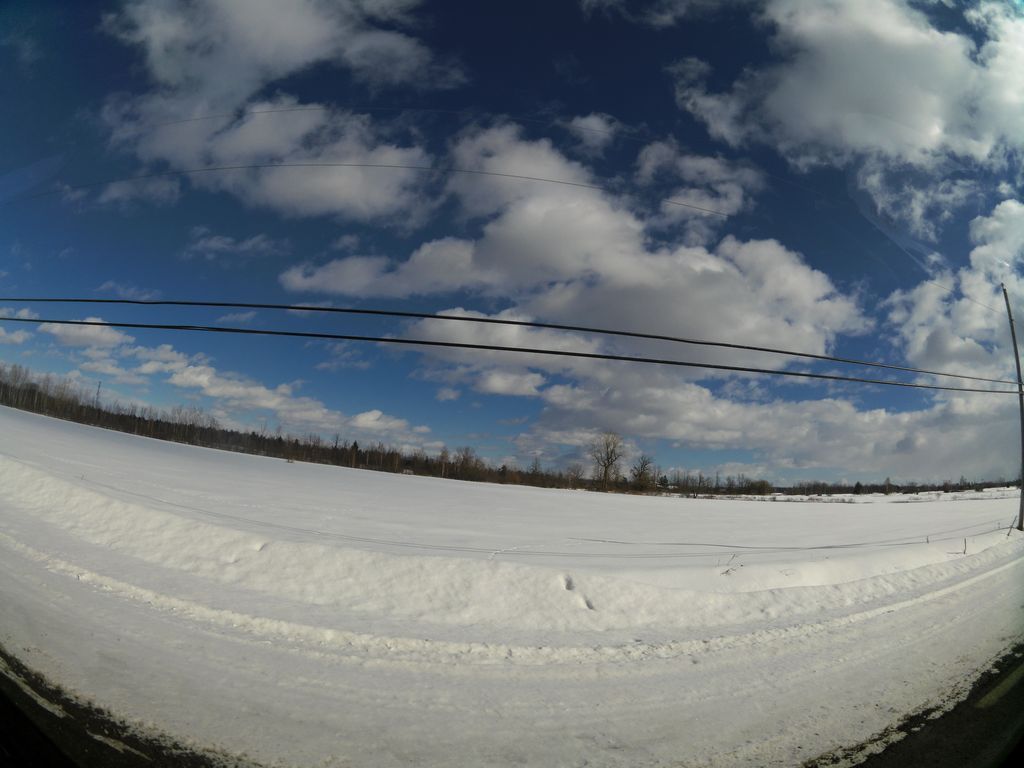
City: ottawa-gatineau